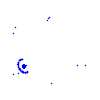
Particle: electron